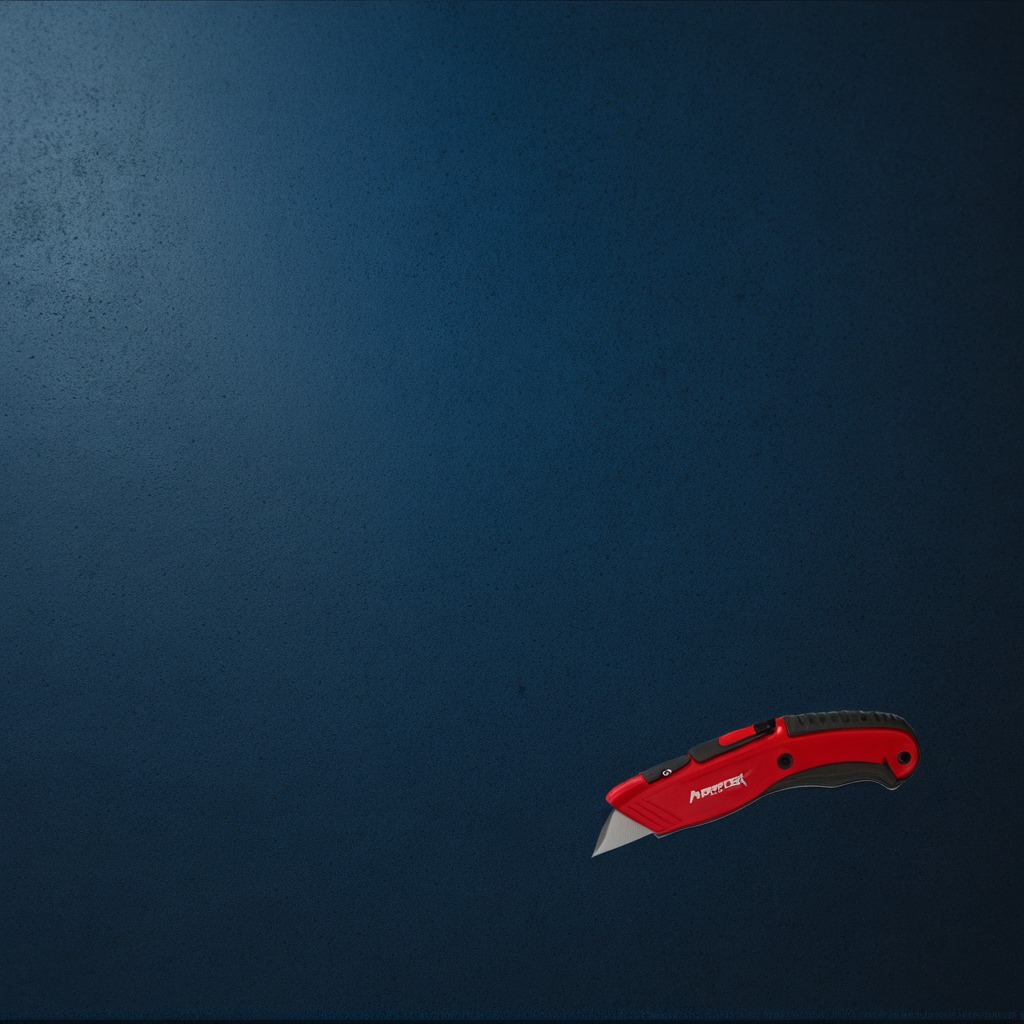
A utility knife lying on a clean granite tabletop covered with a blue rubber mat inside a workshop at night dim ambient light soft shadows worn but beneath the mat